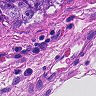
Metastatic tissue present: no